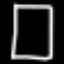
Label: square